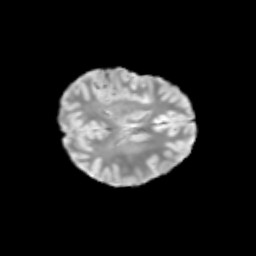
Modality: T2w
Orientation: axial
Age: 9
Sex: female
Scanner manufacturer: siemens
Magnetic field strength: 3 T
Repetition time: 3.8 s
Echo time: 0.07 s